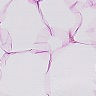
Metastatic tissue present: no